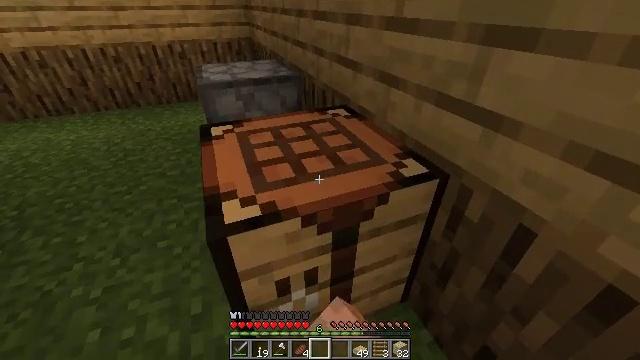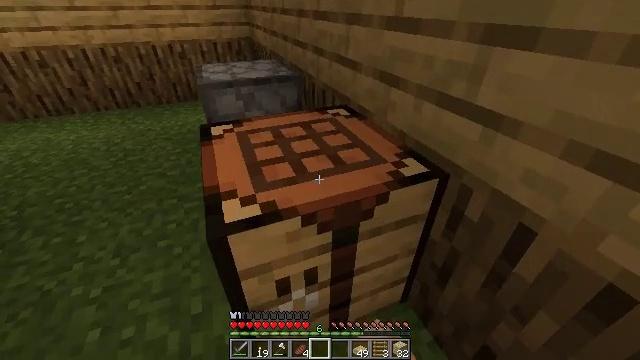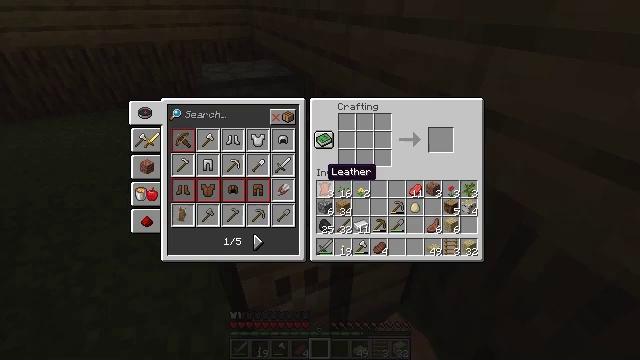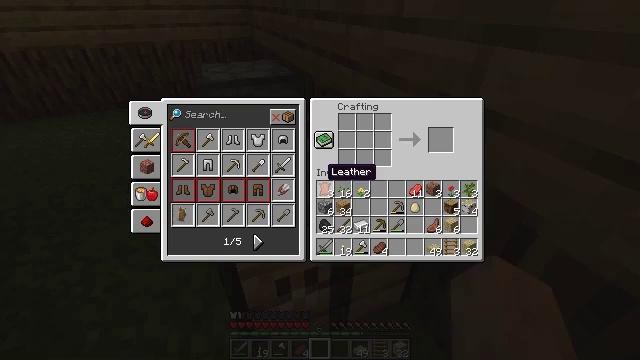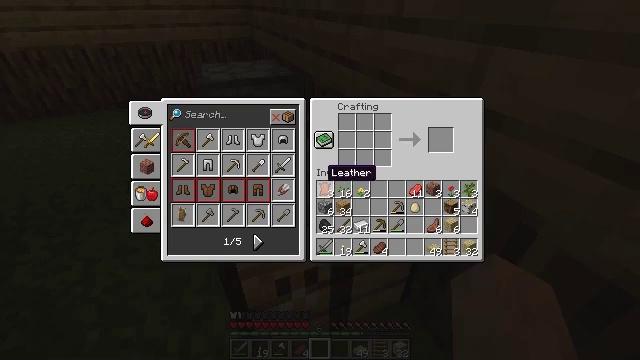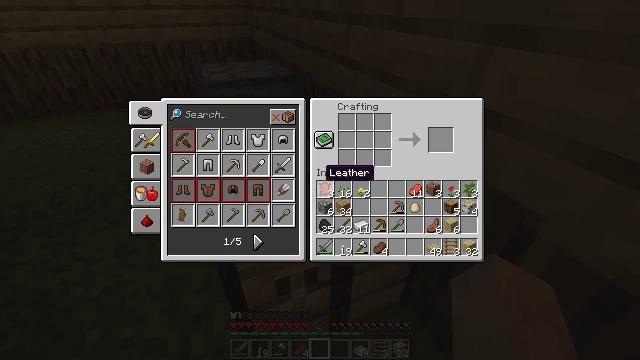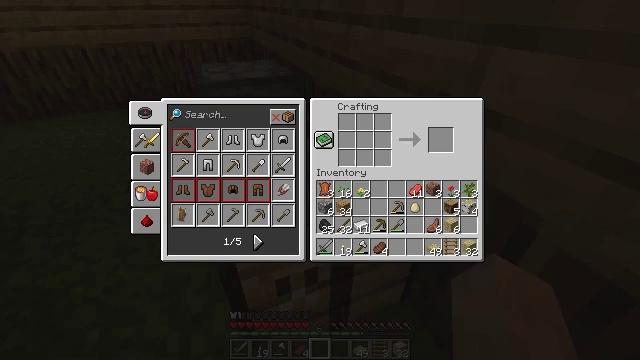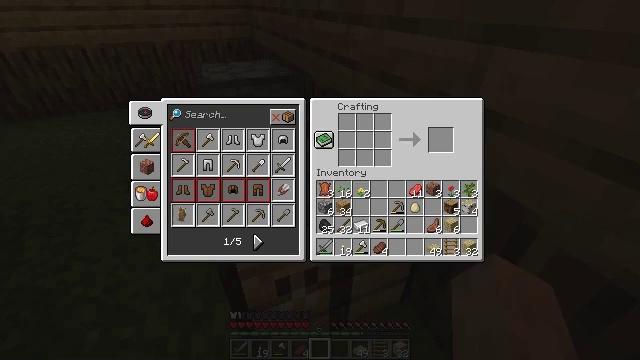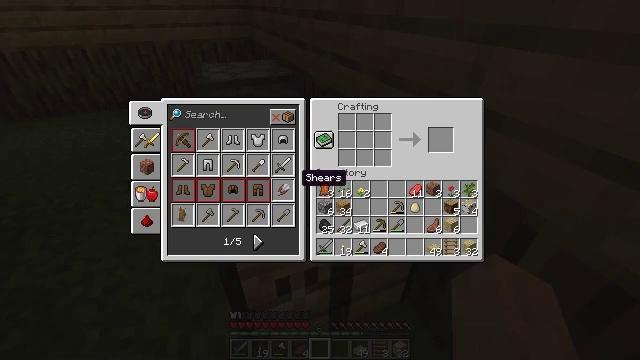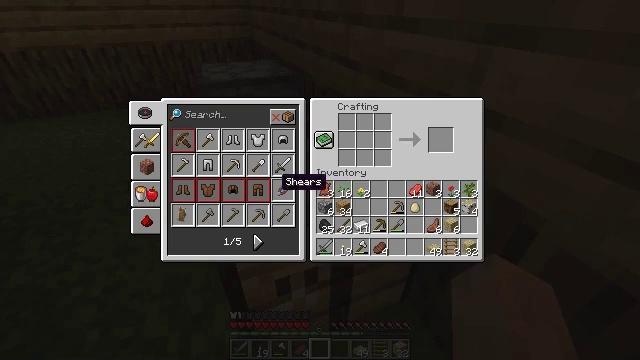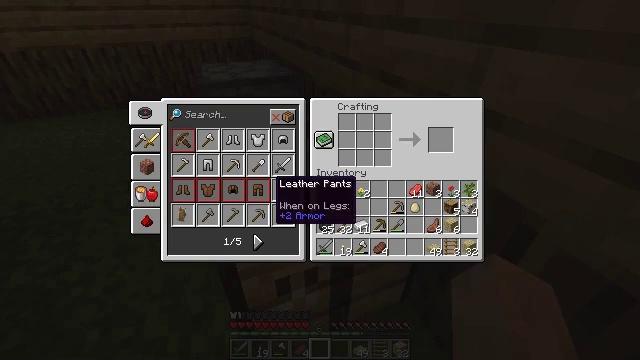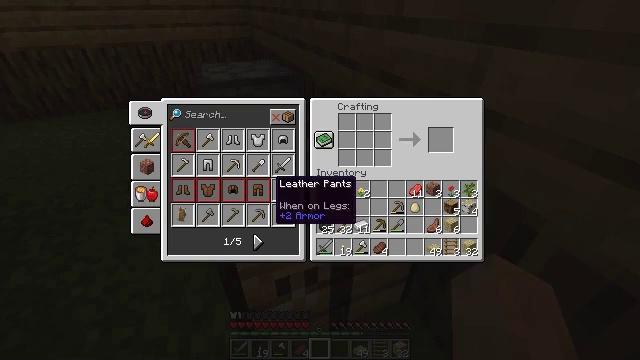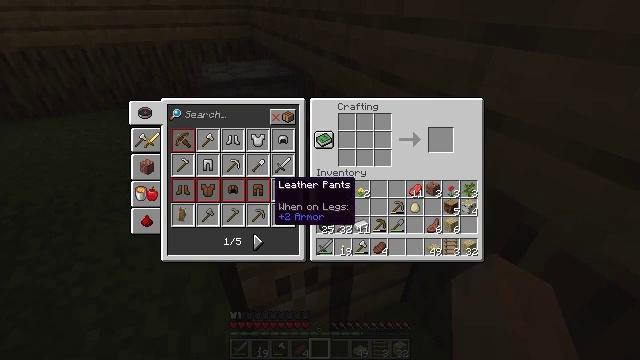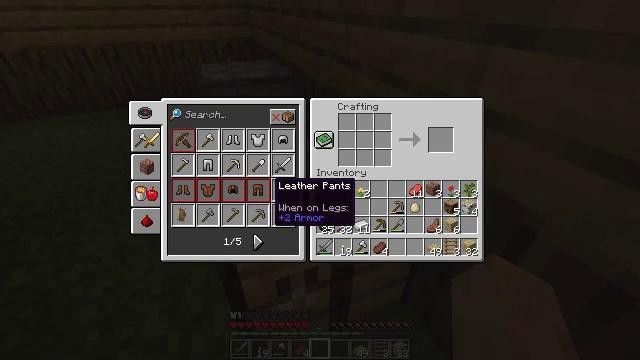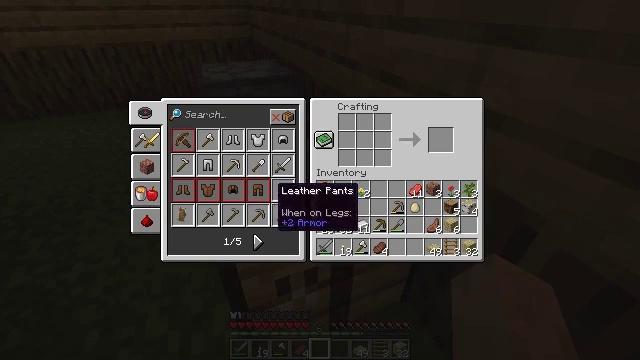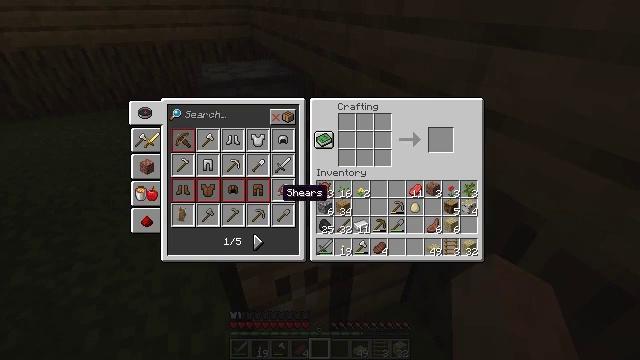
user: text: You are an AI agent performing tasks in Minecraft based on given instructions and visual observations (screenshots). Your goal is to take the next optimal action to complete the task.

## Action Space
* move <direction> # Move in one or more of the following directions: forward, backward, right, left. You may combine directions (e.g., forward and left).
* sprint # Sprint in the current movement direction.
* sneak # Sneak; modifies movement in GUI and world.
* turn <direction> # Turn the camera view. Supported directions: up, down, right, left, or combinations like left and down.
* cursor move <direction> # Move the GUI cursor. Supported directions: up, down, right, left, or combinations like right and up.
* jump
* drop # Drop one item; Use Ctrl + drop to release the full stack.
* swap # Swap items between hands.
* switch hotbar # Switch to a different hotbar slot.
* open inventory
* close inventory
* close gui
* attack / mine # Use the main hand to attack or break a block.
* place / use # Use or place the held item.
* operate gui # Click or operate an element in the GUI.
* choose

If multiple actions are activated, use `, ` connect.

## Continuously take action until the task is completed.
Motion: motion action
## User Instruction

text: Use cobblestone at the crafting table to make cobblestone stairs.
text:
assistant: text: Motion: no_op
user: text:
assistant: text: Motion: open gui
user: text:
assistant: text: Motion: no_op
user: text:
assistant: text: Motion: no_op
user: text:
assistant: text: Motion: no_op
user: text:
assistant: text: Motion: no_op
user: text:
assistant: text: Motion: no_op
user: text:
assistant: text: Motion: cursor move left
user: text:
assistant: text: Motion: cursor move left
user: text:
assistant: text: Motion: no_op
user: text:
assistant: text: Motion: no_op
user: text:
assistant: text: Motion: no_op
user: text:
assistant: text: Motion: no_op
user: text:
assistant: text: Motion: no_op
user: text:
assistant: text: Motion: no_op
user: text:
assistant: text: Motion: cursor move right and down
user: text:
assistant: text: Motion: cursor move right
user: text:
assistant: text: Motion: cursor move right
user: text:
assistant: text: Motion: no_op
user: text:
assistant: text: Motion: no_op
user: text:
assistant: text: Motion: no_op
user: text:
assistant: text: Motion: no_op
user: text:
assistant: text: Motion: no_op
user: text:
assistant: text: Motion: no_op
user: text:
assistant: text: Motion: no_op
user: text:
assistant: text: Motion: no_op
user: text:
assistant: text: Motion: no_op
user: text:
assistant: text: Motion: no_op
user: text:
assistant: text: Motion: no_op
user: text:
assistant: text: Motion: no_op